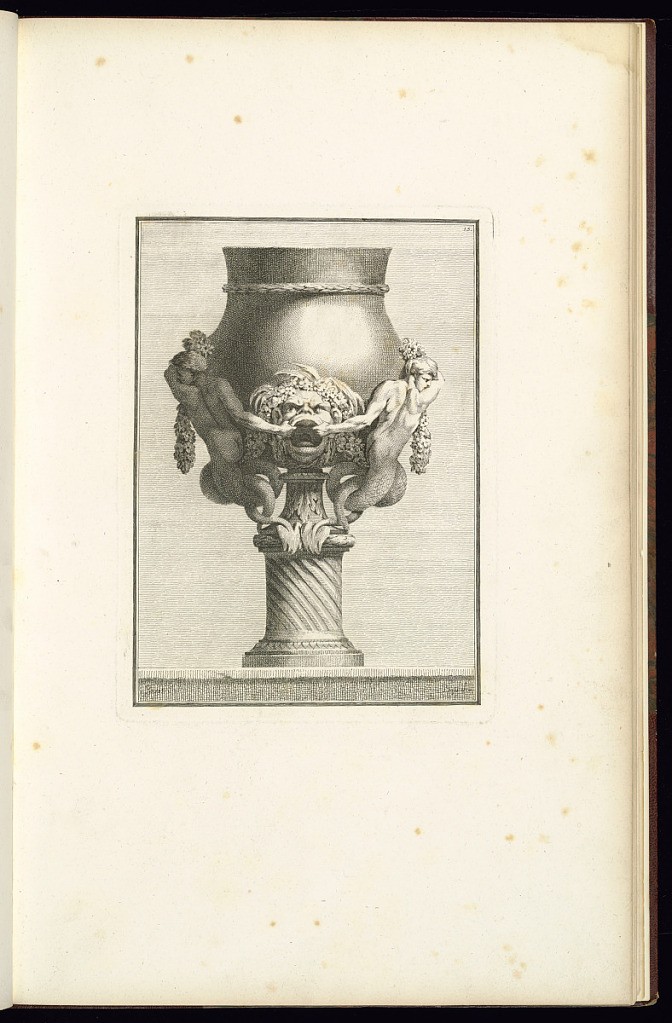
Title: Design for a Vase
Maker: Ennemond Alexandre Petitot, French, 1727 – 1801
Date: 1764
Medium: Etching on laid paper
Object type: Print
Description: Design for a vase decorated with an open-mouthed mascarons, garlands of flowers, leaves and a fluted foot. With two mermen holding onto the body of the vase and to the mouthes of the mascarons. The plate is signed, dated and numbered.